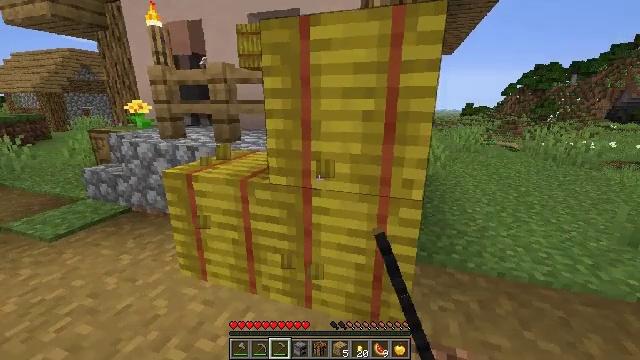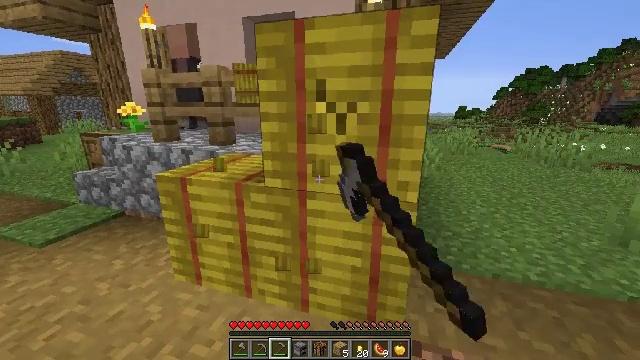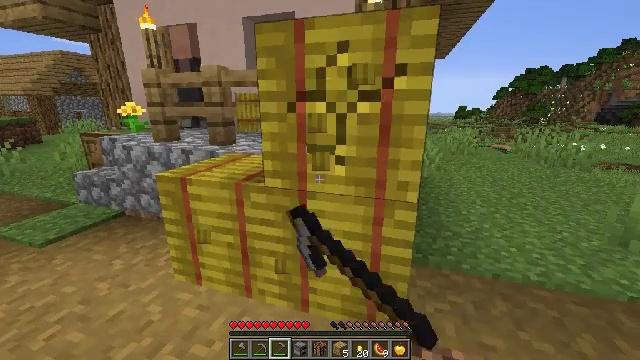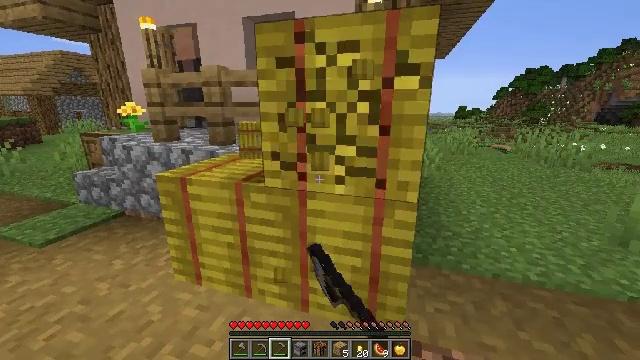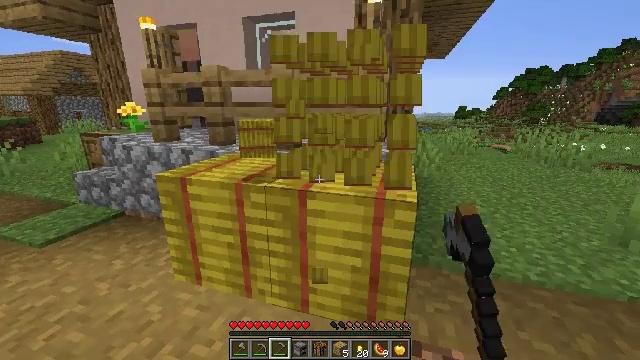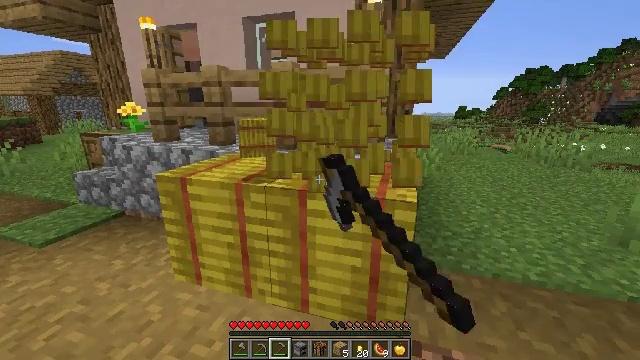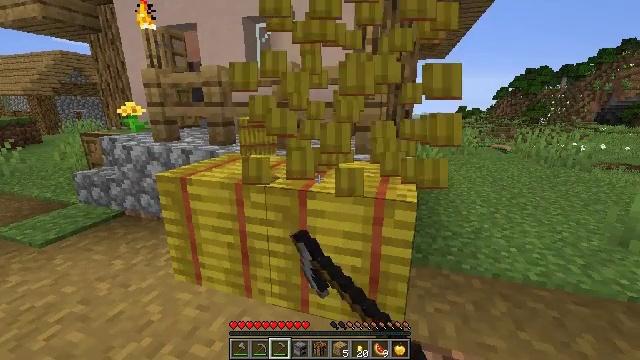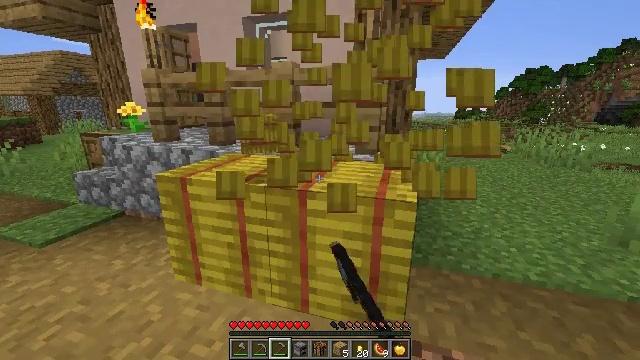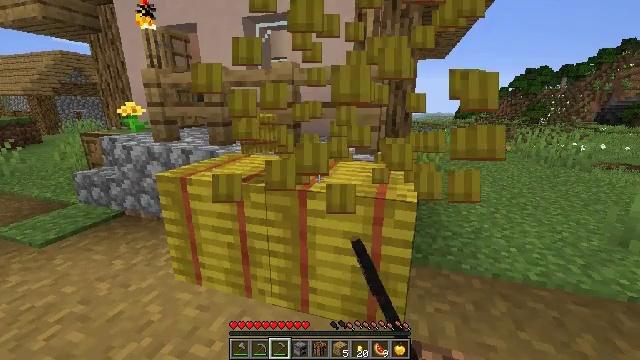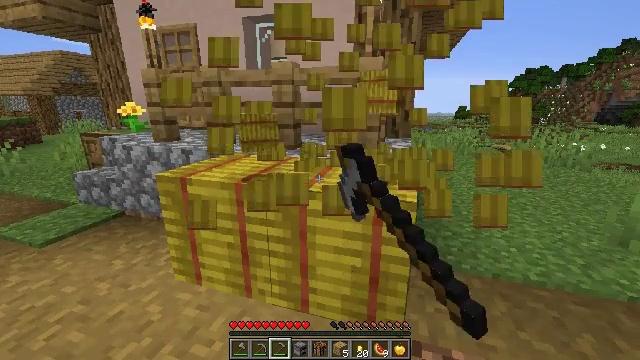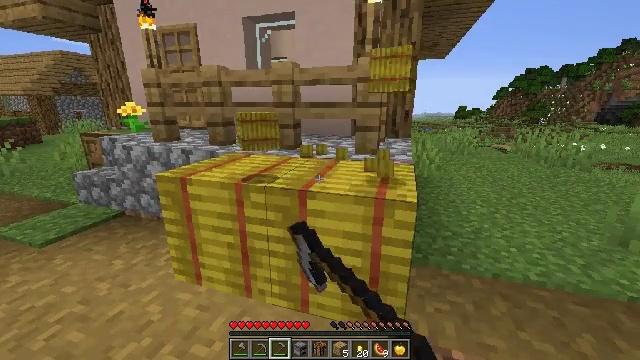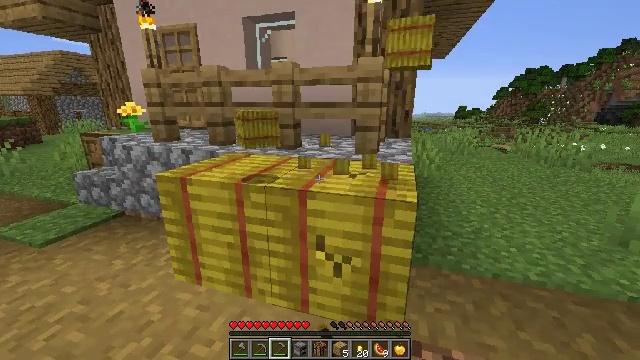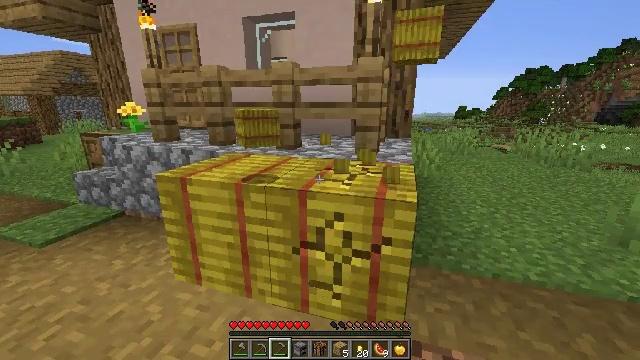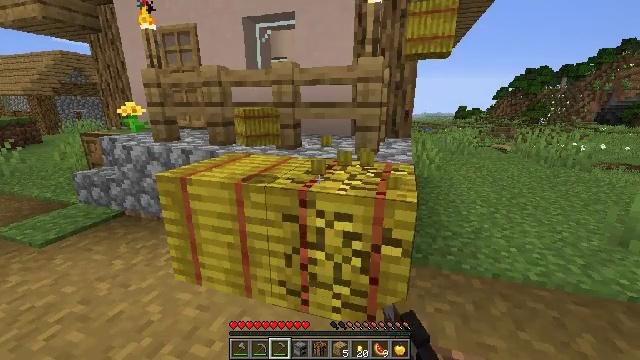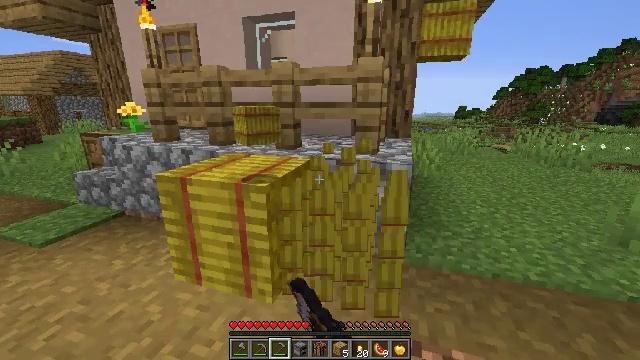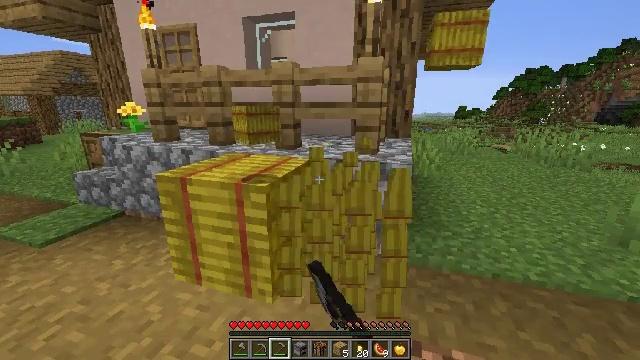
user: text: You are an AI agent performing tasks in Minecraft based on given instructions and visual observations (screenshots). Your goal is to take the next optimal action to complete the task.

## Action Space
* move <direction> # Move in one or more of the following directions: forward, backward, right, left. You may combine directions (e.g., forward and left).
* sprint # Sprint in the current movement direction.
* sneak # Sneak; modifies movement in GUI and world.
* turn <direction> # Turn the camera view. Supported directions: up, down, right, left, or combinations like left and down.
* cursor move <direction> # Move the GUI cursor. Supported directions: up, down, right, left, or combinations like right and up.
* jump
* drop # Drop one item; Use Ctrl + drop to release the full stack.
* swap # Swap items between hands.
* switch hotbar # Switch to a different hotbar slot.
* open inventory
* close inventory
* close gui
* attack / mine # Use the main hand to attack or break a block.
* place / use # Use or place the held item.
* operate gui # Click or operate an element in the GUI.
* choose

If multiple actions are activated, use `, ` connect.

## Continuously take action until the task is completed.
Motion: motion action
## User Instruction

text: Mine a hay block from the field.
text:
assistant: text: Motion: turn right, attack / mine
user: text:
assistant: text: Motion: attack / mine
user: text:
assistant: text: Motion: attack / mine
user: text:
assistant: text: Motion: attack / mine
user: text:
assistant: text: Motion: attack / mine
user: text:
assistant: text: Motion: attack / mine
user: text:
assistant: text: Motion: attack / mine
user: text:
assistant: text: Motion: attack / mine
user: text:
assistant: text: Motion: attack / mine
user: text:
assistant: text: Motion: attack / mine
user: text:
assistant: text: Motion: attack / mine
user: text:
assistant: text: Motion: attack / mine
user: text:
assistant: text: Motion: attack / mine
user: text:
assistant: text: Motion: attack / mine
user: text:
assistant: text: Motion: attack / mine
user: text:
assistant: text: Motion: attack / mine
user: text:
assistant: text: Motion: turn down, attack / mine
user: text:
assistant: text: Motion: turn left and down, attack / mine
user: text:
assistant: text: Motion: attack / mine
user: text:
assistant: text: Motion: turn left, attack / mine
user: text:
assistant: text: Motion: attack / mine
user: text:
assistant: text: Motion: attack / mine
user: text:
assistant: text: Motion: attack / mine
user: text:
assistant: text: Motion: attack / mine
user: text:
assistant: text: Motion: attack / mine
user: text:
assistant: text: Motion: attack / mine
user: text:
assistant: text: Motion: attack / mine
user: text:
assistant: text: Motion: turn right and down, attack / mine
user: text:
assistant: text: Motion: turn right, attack / mine
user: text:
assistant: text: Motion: attack / mine